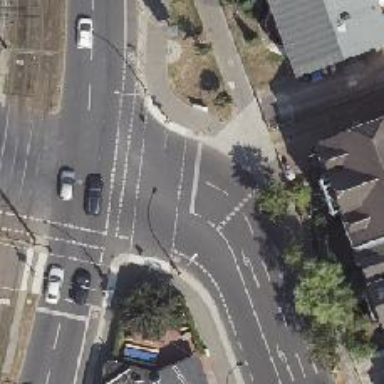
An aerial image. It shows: Road with traffic signals.